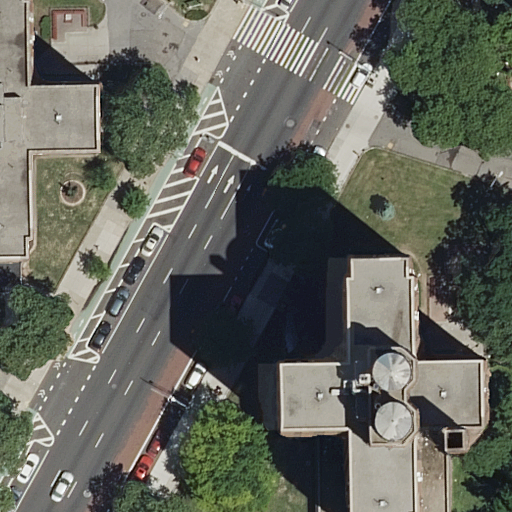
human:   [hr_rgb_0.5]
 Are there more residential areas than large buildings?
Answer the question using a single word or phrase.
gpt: no

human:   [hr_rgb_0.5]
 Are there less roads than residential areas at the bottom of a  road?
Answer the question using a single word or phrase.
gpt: no

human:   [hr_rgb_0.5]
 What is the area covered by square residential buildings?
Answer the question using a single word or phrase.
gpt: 0m2

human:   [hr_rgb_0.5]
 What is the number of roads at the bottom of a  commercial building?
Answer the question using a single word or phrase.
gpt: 0

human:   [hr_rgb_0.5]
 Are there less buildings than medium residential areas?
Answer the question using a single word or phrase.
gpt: no

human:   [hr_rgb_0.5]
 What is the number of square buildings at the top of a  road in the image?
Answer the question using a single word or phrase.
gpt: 0

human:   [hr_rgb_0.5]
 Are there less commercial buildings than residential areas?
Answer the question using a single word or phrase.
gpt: yes

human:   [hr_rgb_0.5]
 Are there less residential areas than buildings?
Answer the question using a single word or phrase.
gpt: yes

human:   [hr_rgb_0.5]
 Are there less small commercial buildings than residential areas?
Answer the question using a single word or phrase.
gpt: yes

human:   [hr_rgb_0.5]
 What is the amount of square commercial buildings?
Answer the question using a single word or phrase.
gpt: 0

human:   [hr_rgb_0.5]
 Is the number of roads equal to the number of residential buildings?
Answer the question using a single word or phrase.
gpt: no

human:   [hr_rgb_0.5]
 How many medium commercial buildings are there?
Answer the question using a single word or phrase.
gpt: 0

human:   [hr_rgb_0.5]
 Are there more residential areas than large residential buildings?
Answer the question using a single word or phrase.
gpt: no

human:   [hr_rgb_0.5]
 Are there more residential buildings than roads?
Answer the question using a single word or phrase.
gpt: no

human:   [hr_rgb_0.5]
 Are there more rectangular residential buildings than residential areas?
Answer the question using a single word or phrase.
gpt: no

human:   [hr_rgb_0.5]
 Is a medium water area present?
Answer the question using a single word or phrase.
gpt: no

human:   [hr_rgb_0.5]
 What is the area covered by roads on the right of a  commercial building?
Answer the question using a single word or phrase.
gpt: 0m2

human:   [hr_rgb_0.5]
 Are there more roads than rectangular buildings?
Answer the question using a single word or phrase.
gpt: yes

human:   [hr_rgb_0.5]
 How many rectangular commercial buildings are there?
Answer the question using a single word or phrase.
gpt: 0

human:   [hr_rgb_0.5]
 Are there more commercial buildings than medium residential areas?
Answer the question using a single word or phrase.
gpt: no

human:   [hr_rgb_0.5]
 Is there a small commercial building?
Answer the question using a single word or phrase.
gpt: no

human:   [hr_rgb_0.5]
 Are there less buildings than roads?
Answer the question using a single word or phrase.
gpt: yes

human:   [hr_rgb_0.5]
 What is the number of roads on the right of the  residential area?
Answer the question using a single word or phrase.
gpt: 0

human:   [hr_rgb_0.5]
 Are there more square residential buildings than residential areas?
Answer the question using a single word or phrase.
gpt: no

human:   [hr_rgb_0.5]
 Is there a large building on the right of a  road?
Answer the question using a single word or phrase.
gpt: no

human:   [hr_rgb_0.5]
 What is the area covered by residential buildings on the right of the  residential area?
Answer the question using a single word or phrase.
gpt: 283m2

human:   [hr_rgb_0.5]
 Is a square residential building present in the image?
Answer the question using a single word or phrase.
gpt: no

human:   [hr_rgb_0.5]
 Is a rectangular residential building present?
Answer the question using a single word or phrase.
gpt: no

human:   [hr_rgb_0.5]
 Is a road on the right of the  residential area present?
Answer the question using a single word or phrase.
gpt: no

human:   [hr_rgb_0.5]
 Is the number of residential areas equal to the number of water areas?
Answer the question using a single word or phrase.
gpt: no

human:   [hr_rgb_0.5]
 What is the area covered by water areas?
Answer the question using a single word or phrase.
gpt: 0m2

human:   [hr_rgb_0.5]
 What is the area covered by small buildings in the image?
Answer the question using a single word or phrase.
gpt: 0m2

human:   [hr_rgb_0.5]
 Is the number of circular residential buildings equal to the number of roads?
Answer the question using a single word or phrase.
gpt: no

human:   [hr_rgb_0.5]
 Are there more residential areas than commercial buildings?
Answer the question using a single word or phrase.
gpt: yes

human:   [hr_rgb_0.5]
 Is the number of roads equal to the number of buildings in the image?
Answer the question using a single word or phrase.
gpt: no

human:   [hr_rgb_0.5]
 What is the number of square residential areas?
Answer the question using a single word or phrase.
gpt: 0